Field crop: maize
Growth stage: 2
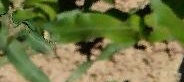
Species: maize